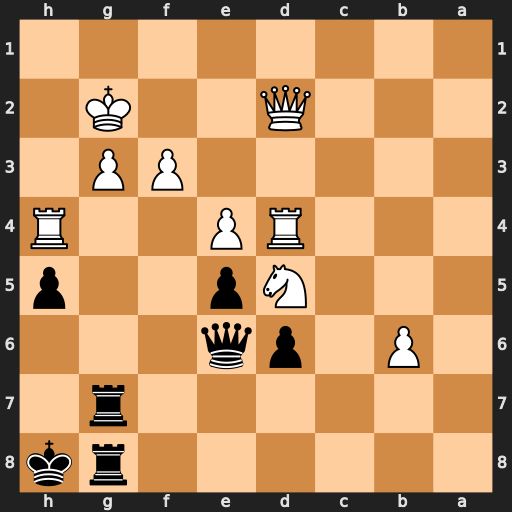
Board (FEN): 6rk/6r1/1P1pq3/3Np2p/3RP2R/5PP1/3Q2K1/8
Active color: b
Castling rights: -
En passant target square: -
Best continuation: Rxg3+ Kf2 Rg2+ Kf1 Rg1+ Ke2 R8g2+ Ke3 Qh6+